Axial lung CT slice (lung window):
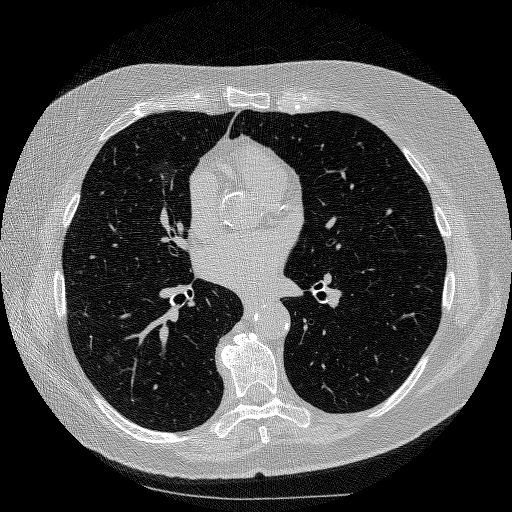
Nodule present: yes
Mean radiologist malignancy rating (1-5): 3.5